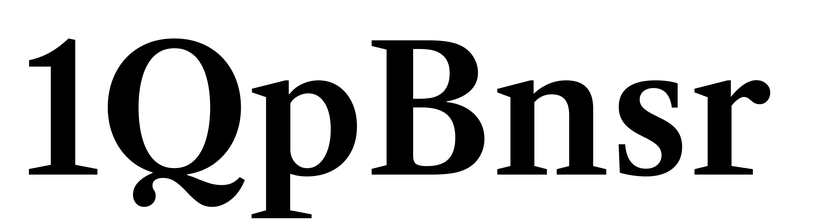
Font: LibreCaslonText_SemiBold